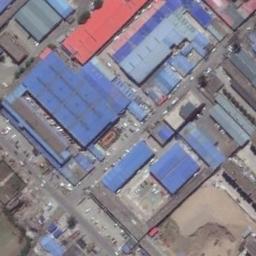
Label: industrial_area